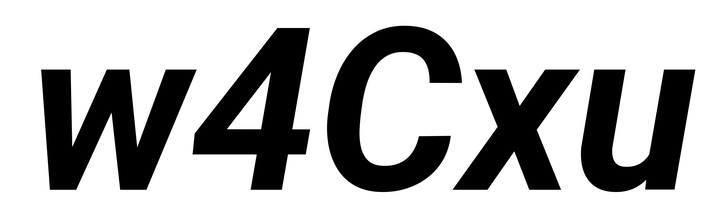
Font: Roboto-Italic_Bold_Italic